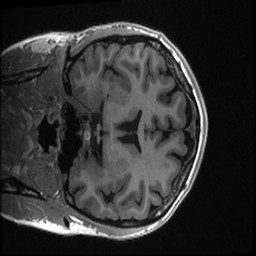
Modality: T1w
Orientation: coronal
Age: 33
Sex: female